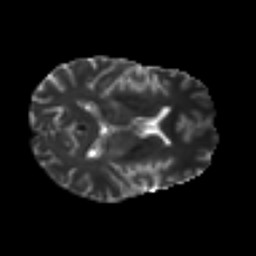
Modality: T2w
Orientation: axial
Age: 38
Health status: ill
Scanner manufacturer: philips
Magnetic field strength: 3 T
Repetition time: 9 s
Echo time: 0.127 s